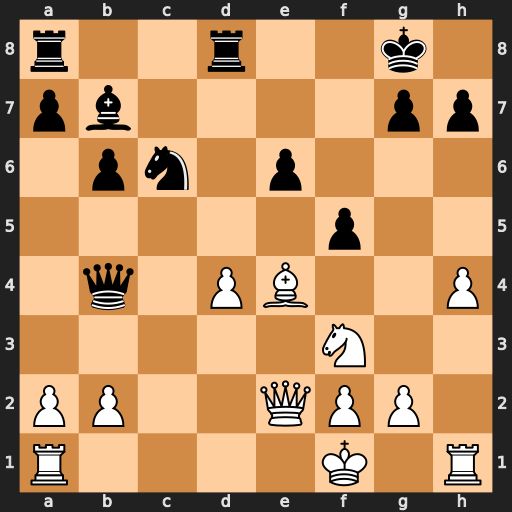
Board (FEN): r2r2k1/pb4pp/1pn1p3/5p2/1q1PB2P/5N2/PP2QPP1/R4K1R
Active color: w
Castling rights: -
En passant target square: -
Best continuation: Bxc6 Bxc6 Qxe6+ Kh8 Qxc6